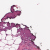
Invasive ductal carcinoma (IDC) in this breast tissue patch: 0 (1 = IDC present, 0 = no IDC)